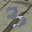
Label: 3